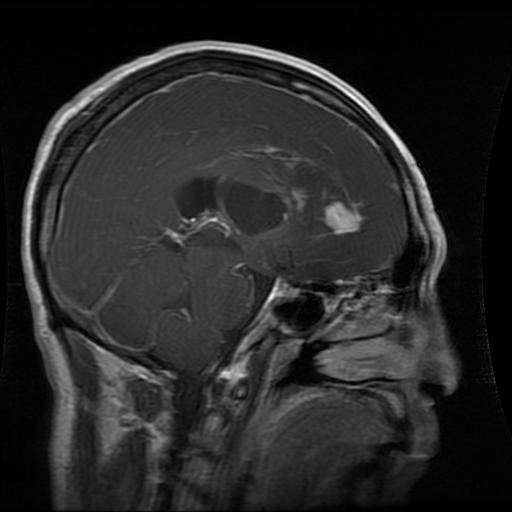
Label: glioma